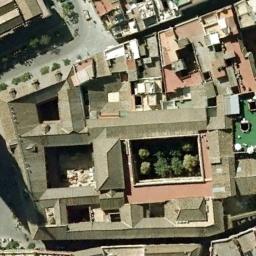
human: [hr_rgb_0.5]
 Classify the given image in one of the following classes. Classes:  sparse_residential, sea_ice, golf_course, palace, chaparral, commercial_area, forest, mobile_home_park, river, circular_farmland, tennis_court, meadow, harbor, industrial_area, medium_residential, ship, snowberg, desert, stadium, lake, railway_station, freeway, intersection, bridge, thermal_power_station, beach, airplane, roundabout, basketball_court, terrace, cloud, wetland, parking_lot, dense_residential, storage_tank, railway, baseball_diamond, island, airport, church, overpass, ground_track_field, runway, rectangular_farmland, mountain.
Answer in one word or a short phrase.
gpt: palace